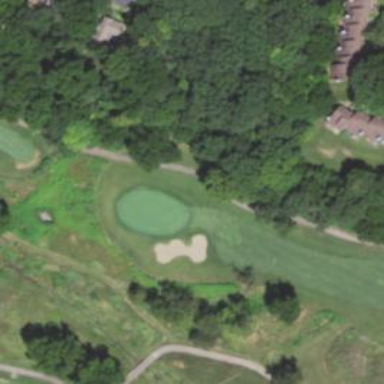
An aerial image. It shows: Golf hole.